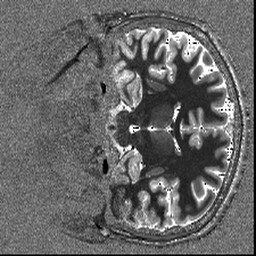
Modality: T1map
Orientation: coronal
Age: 25
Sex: male